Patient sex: M
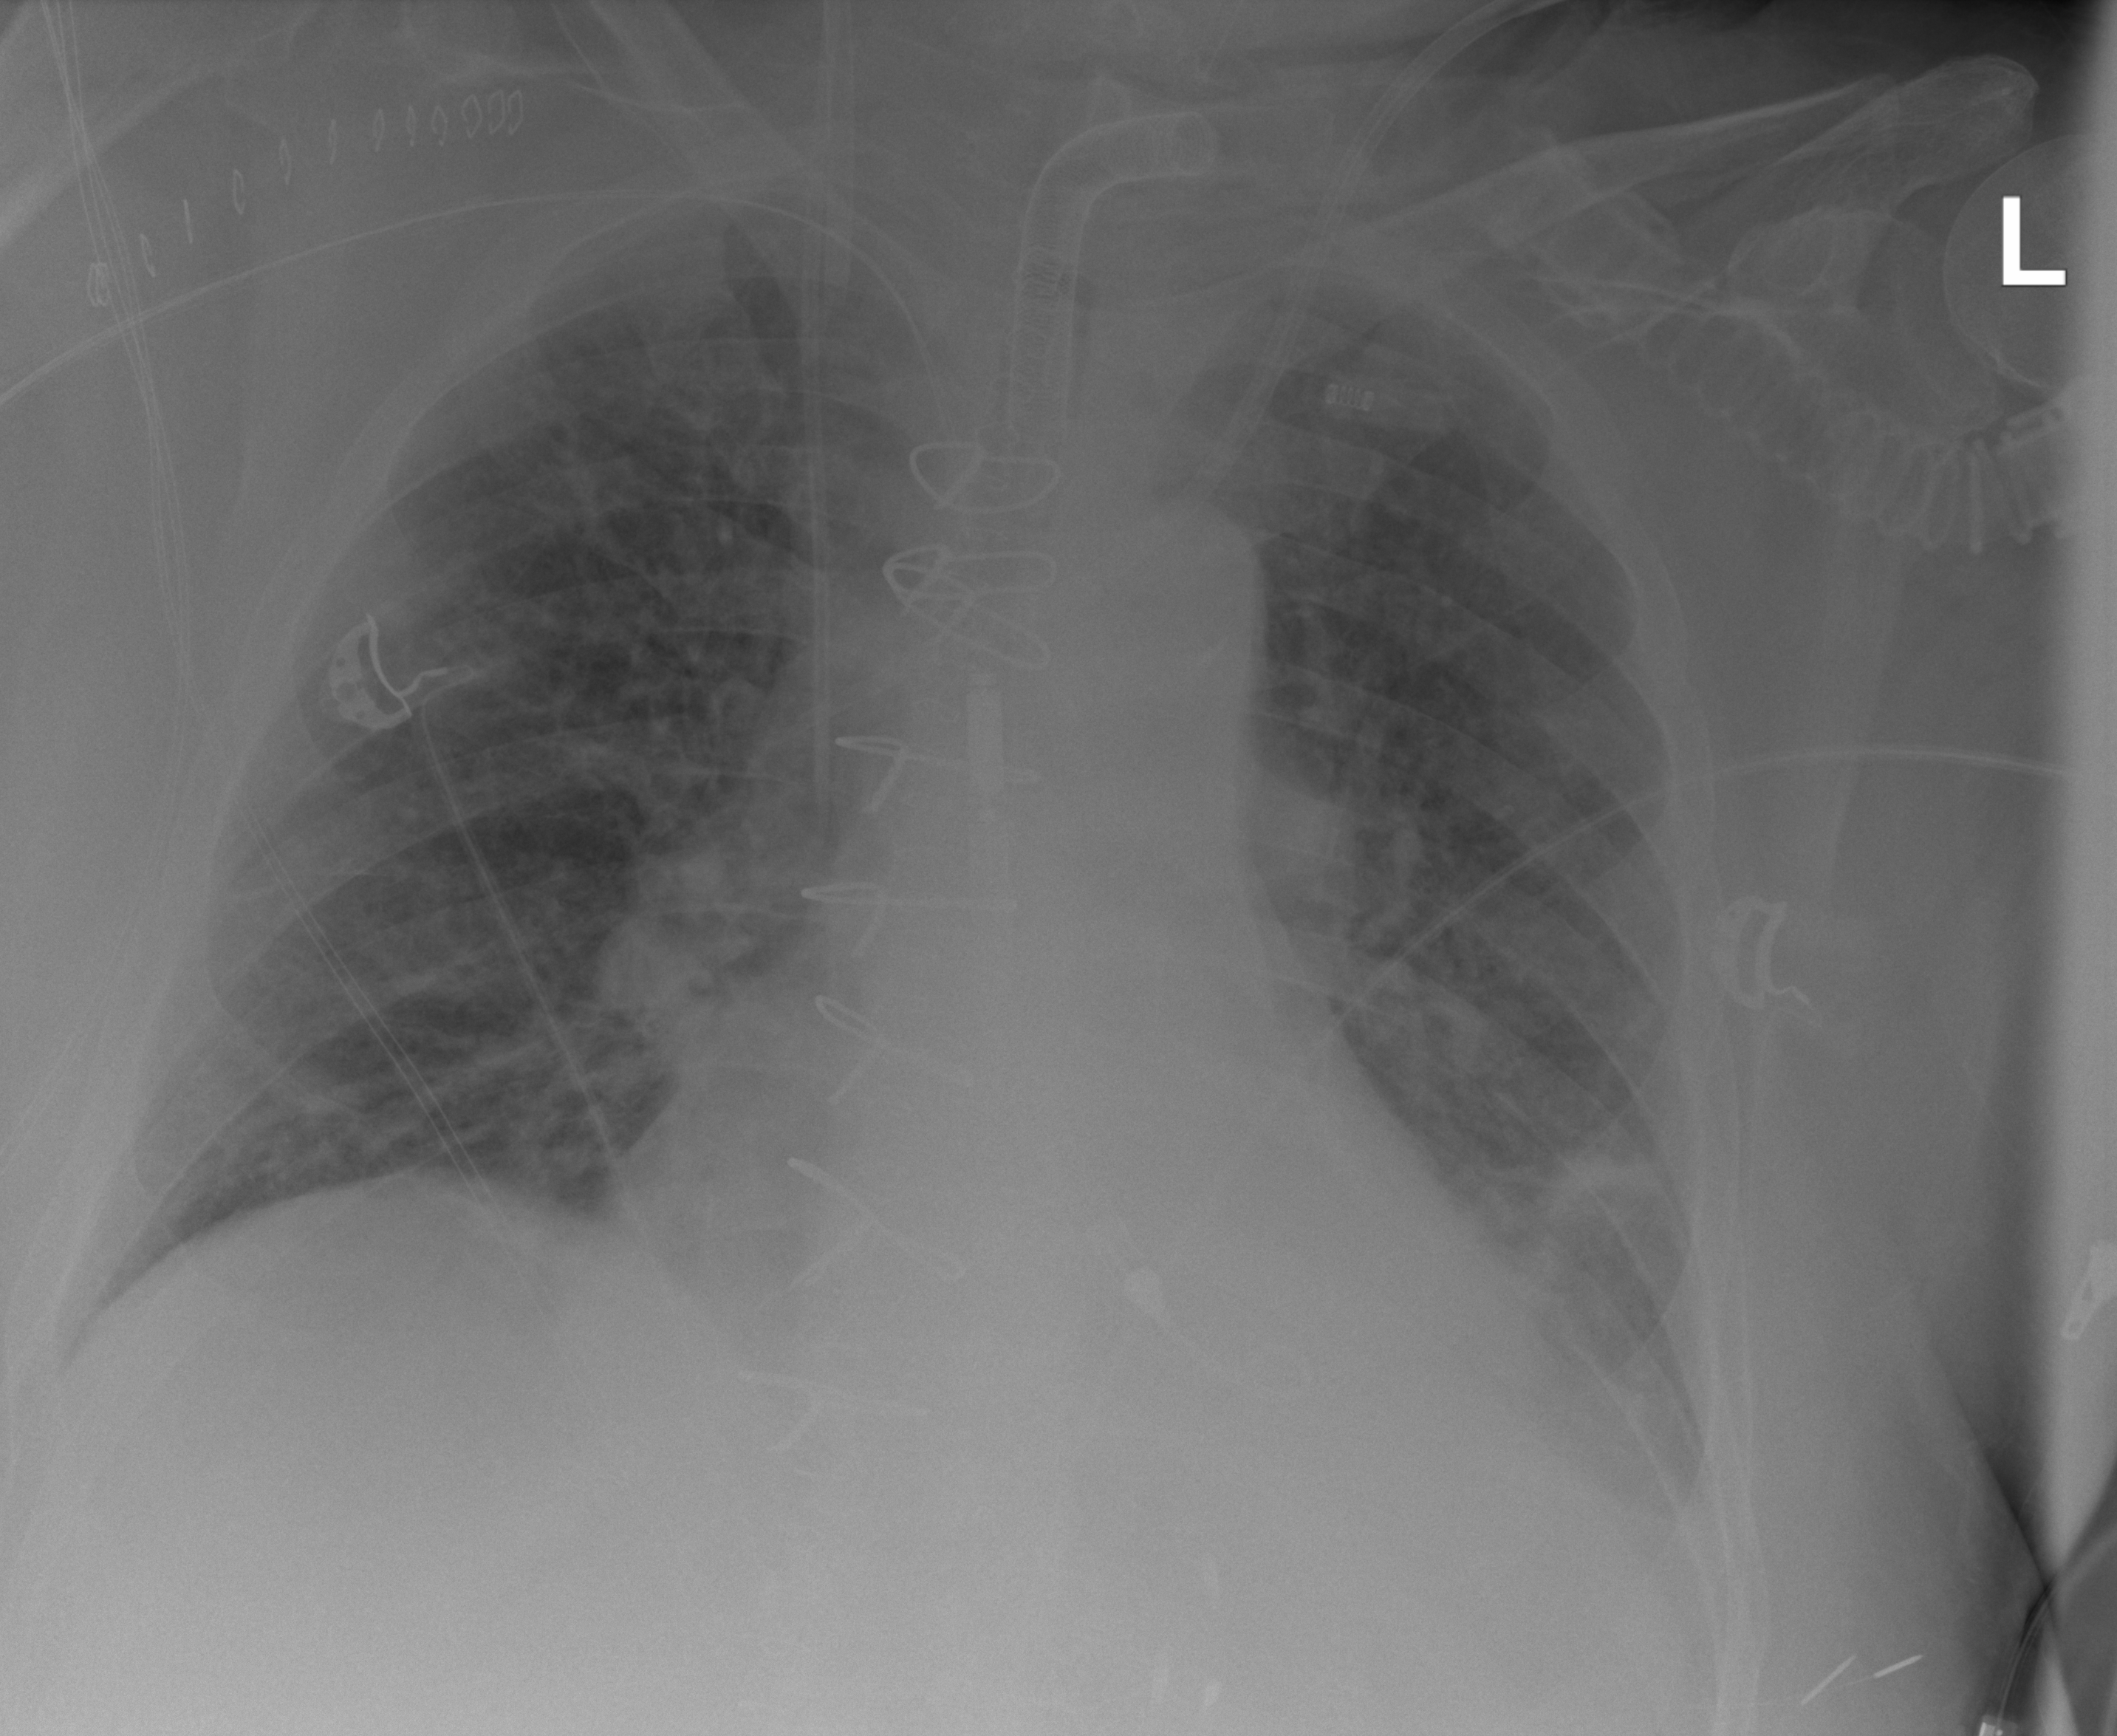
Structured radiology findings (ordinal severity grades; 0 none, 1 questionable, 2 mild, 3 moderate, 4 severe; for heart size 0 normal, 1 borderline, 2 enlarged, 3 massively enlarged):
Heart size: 1
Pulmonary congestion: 2
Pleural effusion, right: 0
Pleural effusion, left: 2
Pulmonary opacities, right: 0
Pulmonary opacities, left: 0
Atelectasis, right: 0
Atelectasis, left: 2